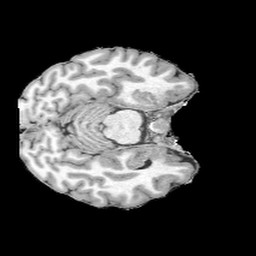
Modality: UNIT1
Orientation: axial